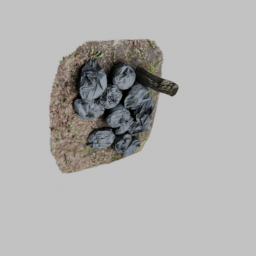
Label: nature